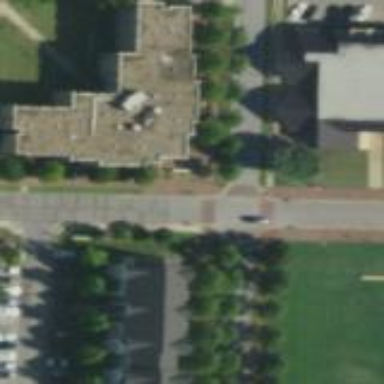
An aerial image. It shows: View of university building.